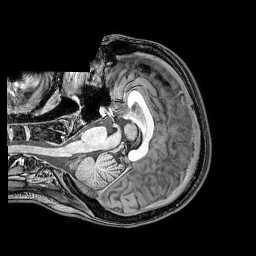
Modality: T1w
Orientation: axial
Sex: female
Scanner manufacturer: philips
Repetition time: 0.008158 s
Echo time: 0.00373 s